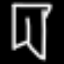
Label: pants